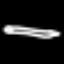
Label: pencil